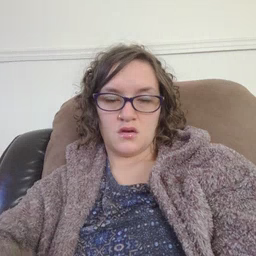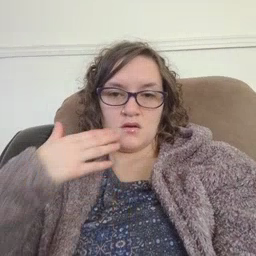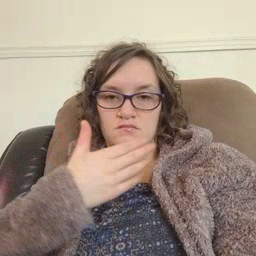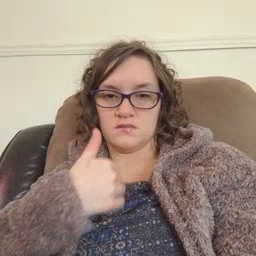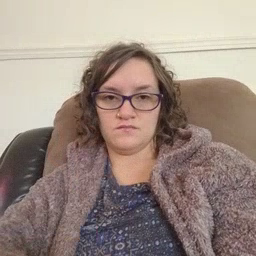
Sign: napkin